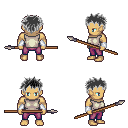
a pixel art fantasy rpg character, male body template, human, tanned skin, white sleeveless shirt, magenta pants, gray bedhead hairstyle, white cloth bracers, spear, four views (front, back, left, right), 2x2 character sprite sheet, small pixel art, hard edges, no anti-aliasing